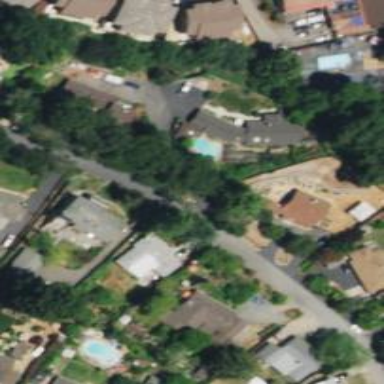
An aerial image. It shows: Swimming pool located in leisure land.